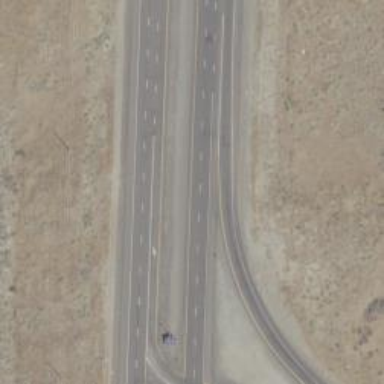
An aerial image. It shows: Expressway designated as secondary road.